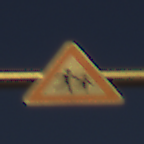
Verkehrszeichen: KinderLinks
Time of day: SunriseSunset
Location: Outdoor (Nature)
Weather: Clear
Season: NotSpecified
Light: Natural